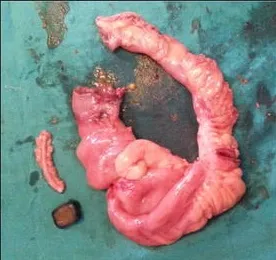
The resected ileo-ileal specimen with appendix and the enterolith.
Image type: medical_photograph (other_medical_photograph)